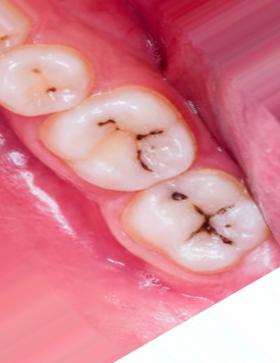
Condition: Caries